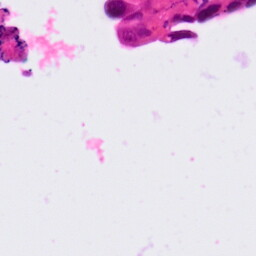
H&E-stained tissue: Lung